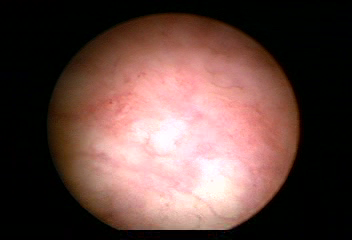
Modality: WLC
Class: Normal mucosa
Bladder cancer association: No